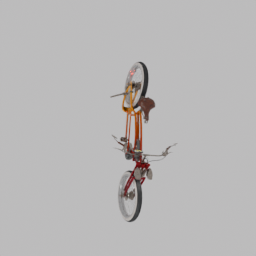
Label: mechanical